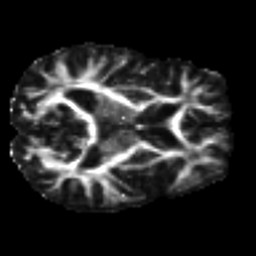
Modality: FA
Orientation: axial
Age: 48
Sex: male
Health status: ill
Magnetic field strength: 3 T
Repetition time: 9 s
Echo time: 0.093 s